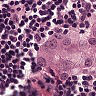
Metastatic tissue present: yes